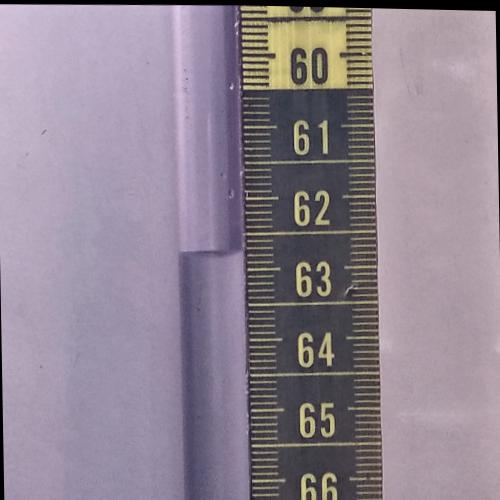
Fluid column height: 62.7 cm